Interaction volume radius: 5 \u00c5
Interaction volume height: 20 \u00c5
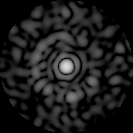
Disorder parameter: 0.8434